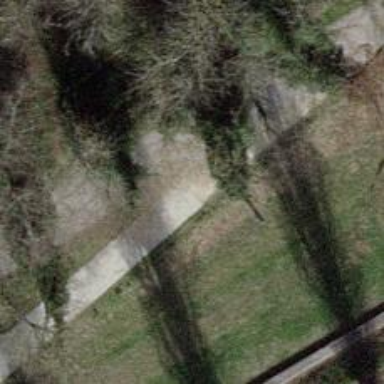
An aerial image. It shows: Concrete track with grade 2 surface.